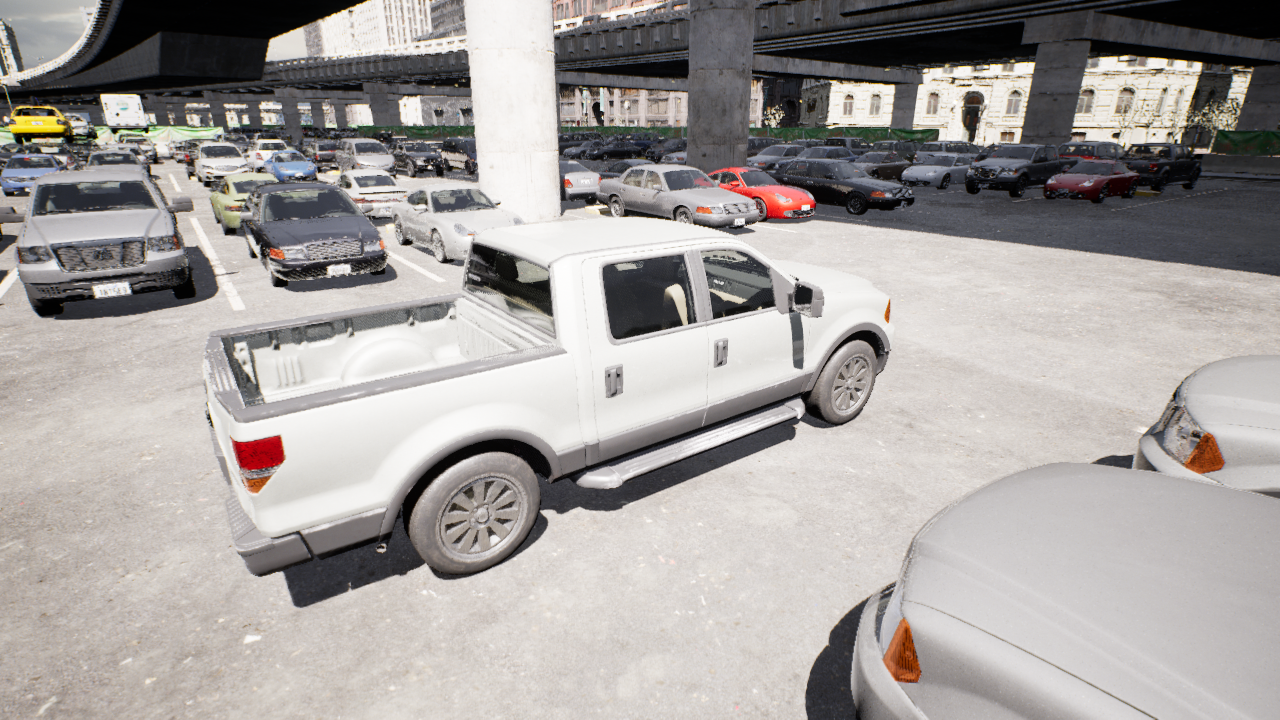
Venue: arterial
Lighting: clear day
Vehicle rig: pickup